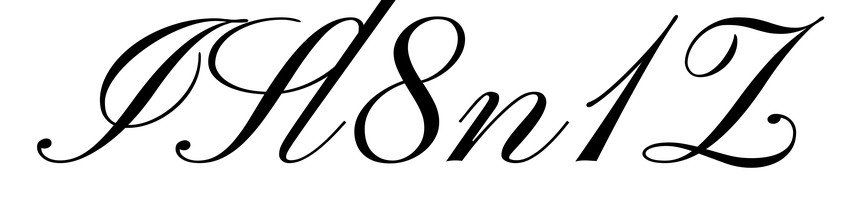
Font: PinyonScript-Regular